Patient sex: M
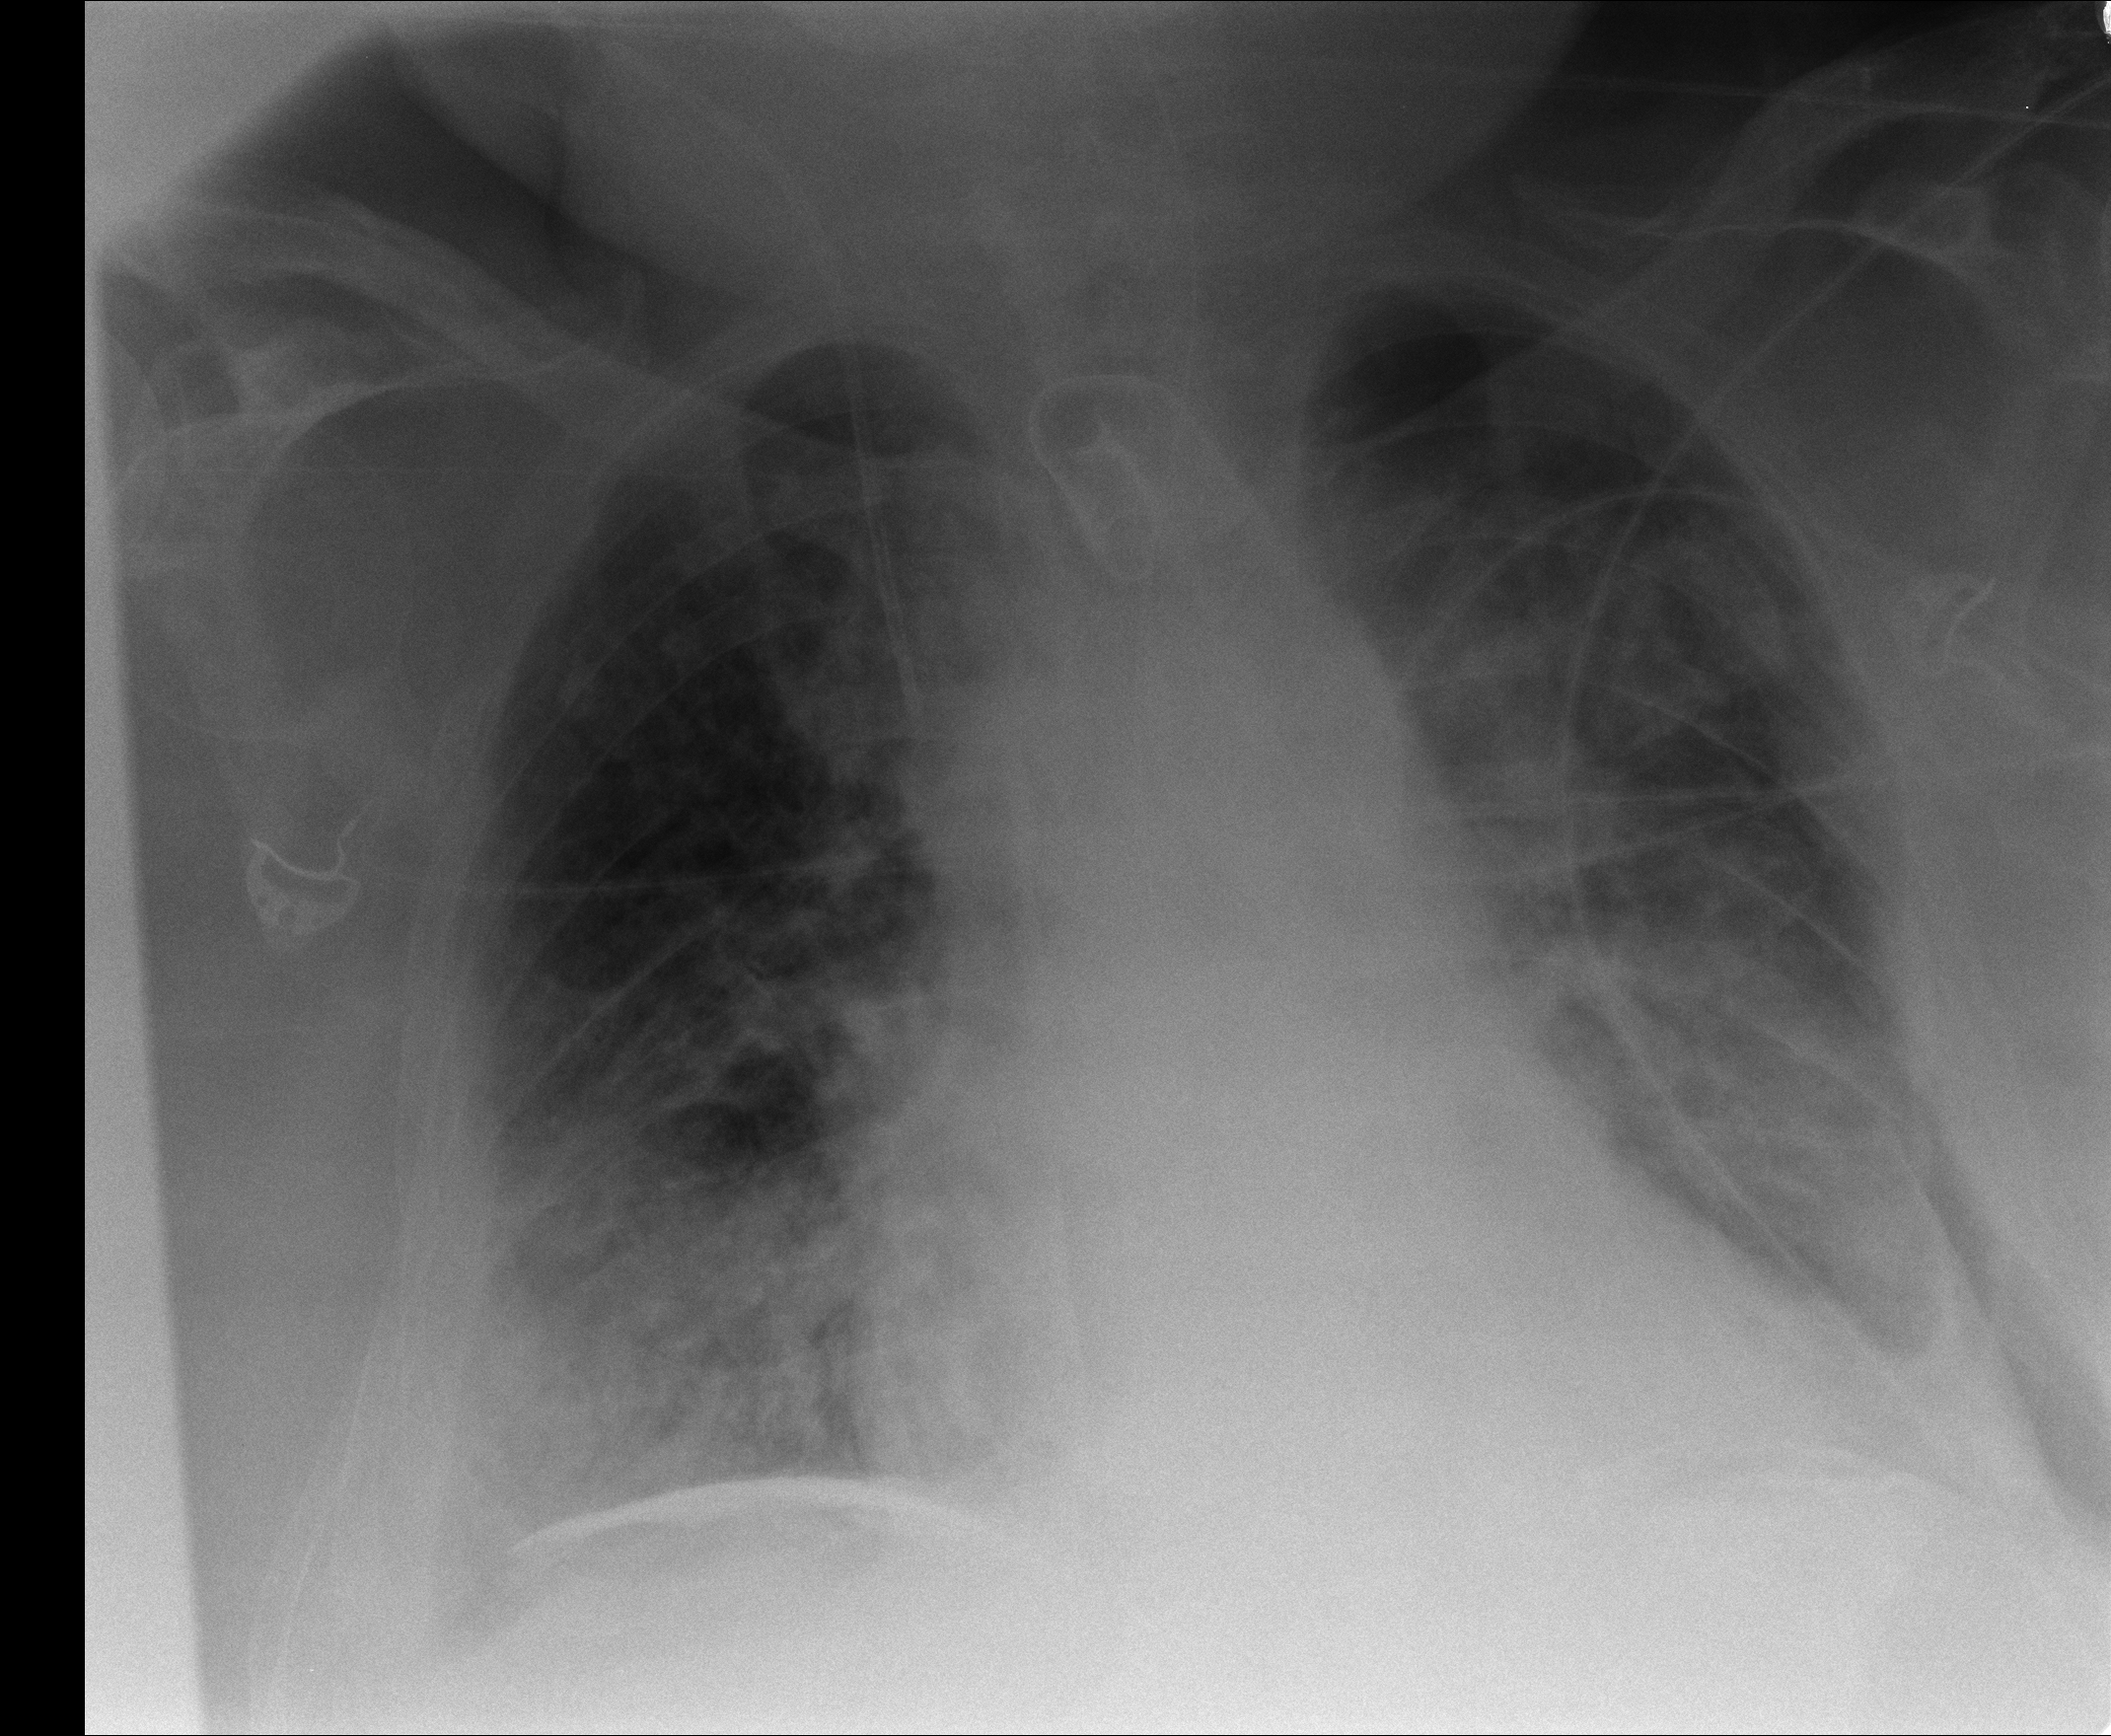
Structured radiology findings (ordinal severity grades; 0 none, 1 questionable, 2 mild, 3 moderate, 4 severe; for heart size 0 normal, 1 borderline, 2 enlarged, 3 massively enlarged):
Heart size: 2
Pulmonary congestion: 2
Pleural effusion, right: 1
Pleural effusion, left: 1
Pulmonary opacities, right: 3
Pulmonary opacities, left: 3
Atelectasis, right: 2
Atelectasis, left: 2